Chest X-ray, PA view. Patient: 60 years old, sex F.
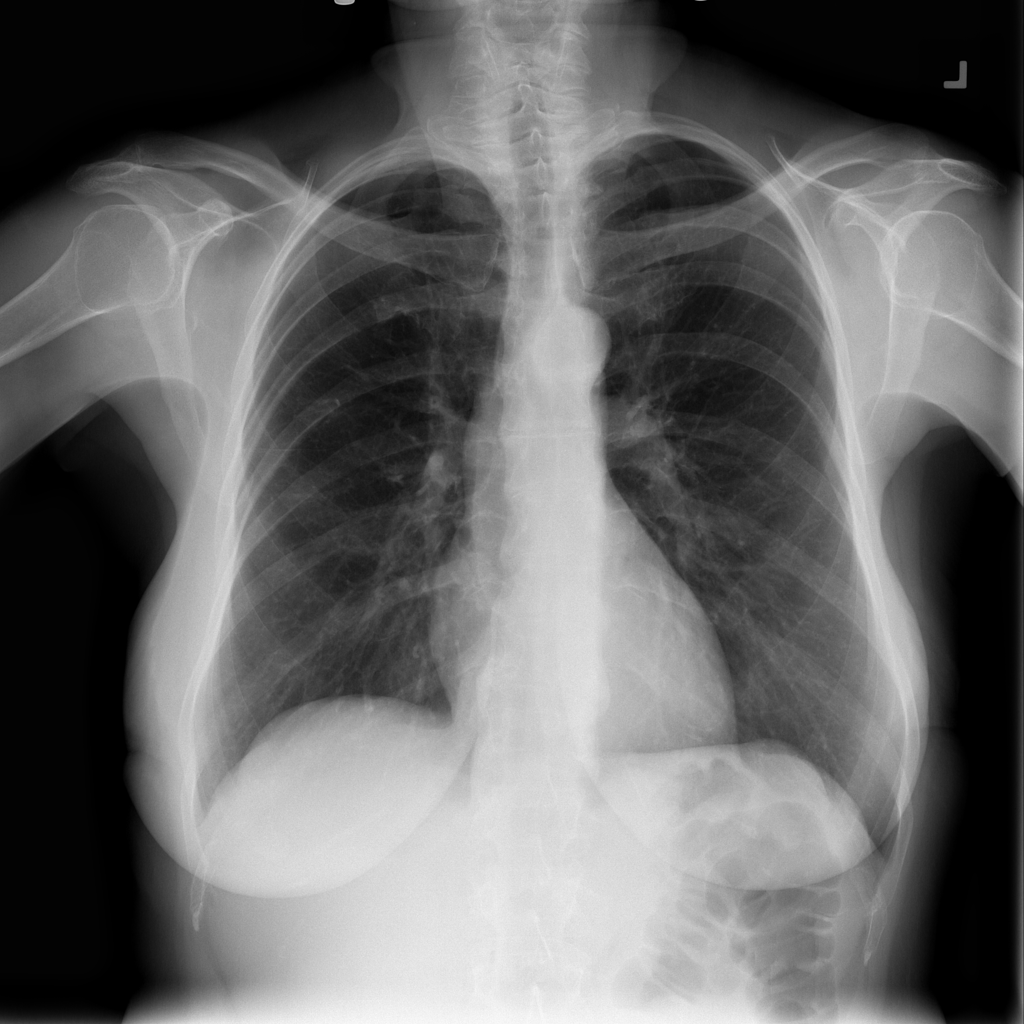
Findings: No Finding